Aerial crown-view tile of a tropical tree (Barro Colorado Island, Panama), acquired 20250715:
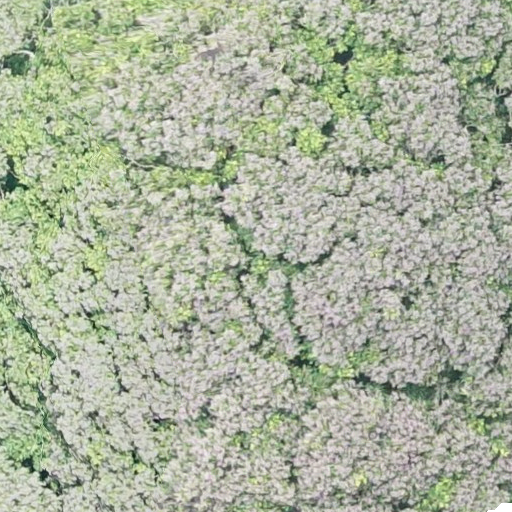
Species: Dipteryx oleifera
GBIF accepted scientific name: Dipteryx oleifera
Crown area: 735.502 m²